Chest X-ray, PA view. Patient: 44 years old, sex F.
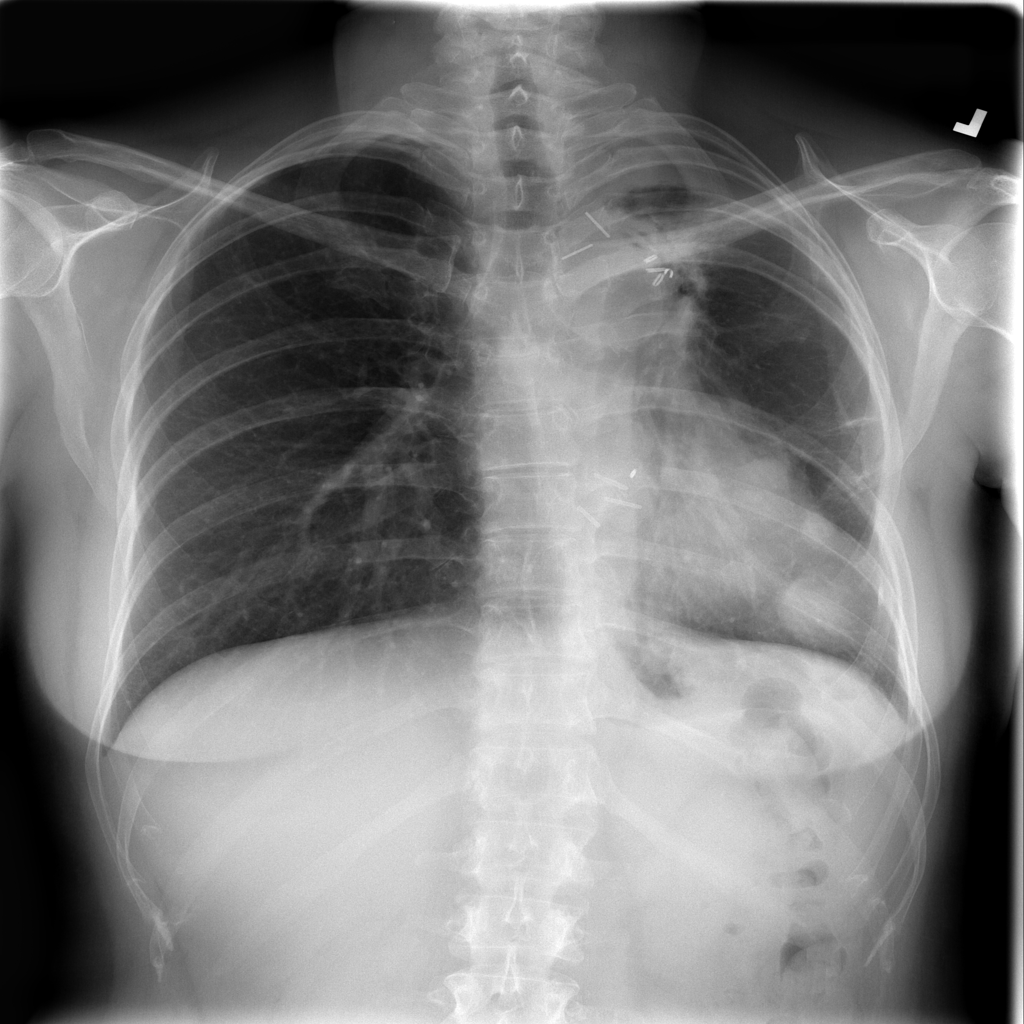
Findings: Pleural_Thickening